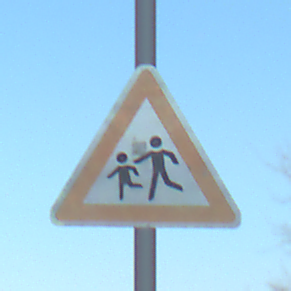
Verkehrszeichen: KinderRechts
Umgebung: Outdoor, Nature
Tageszeit: MorningAfternoon
Wetter: Clear
Licht: Natural
Jahreszeit: NotSpecified
Kontrast: HighContrast